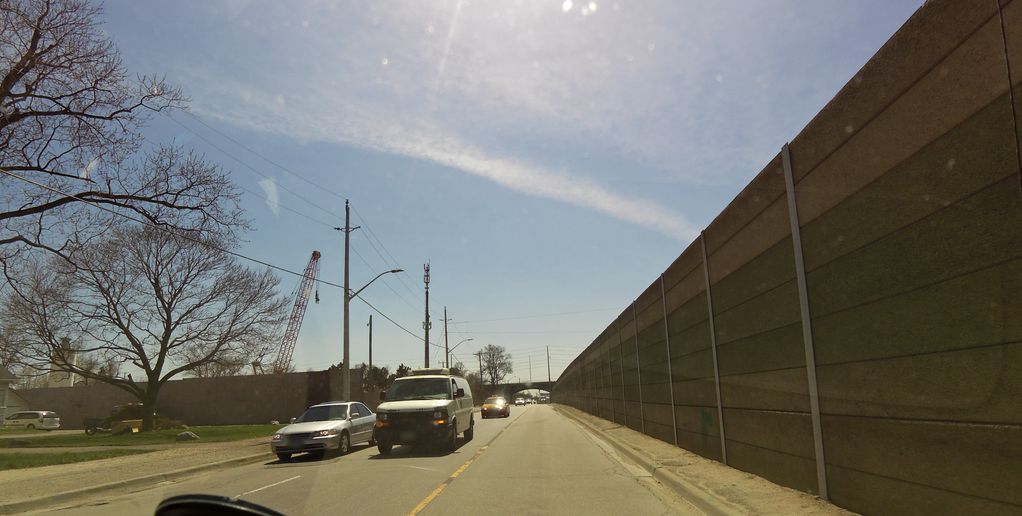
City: toronto